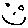
Label: smiley face